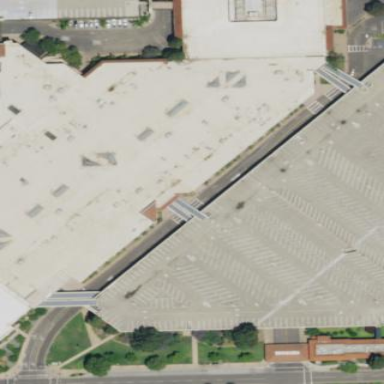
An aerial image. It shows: Multi-storey parking building with asphalt surface.